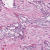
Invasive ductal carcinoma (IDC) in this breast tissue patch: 1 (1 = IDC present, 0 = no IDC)